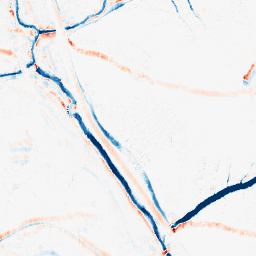
Category: morphological
Decomposition family: morphological_ellipse
Decomposition parameters: operation: average
width: 10
height: 5
Upsampling method: edge_directed
Upsampling parameters: scale: 2
Upsampling scale: 2